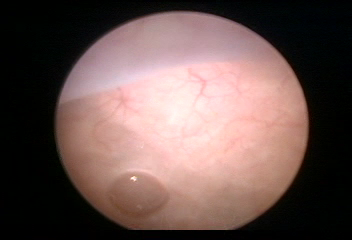
Modality: WLC
Class: Foreign bodies
Subclass: AirBubble
Bladder cancer association: No
Annotated structures: Air bubble